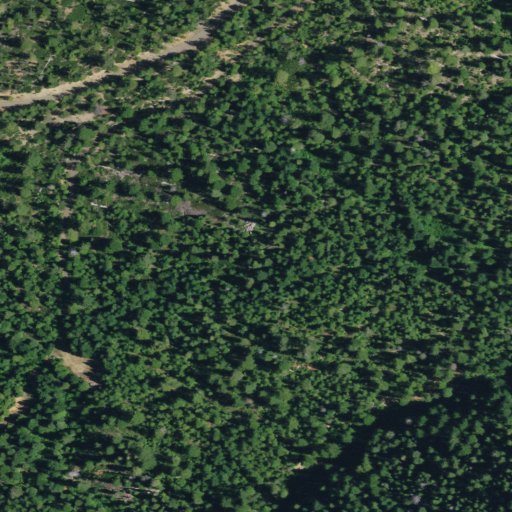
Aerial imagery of valley in California named Bean Gulch containing evergreen forest and open development